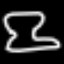
Label: hourglass